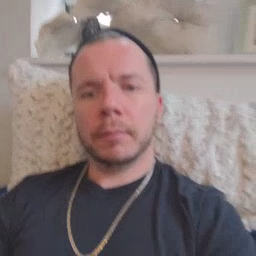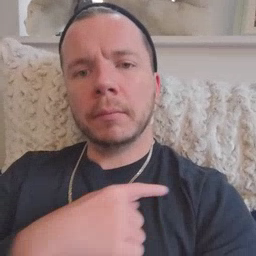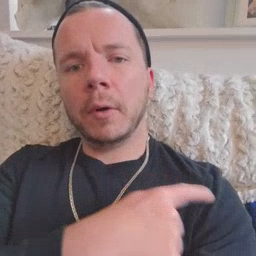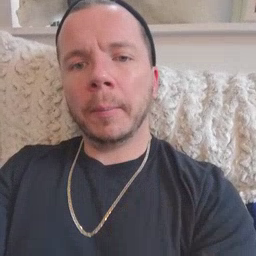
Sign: arm